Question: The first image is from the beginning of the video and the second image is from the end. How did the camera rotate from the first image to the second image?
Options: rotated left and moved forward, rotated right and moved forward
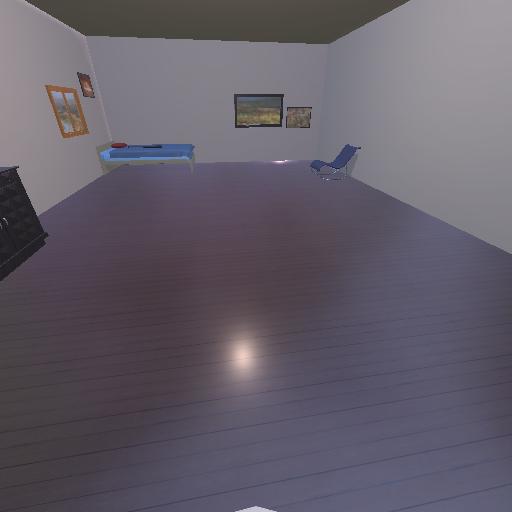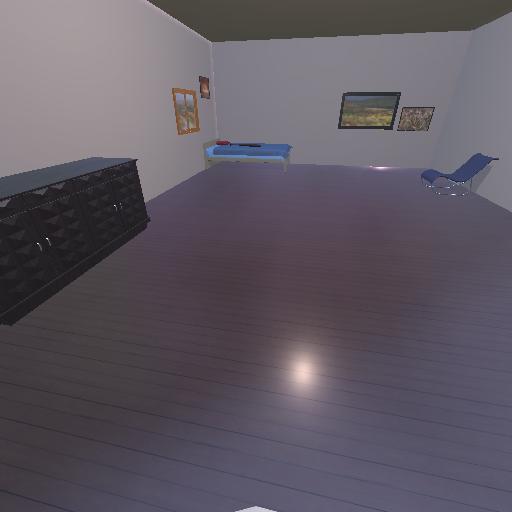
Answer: rotated left and moved forward